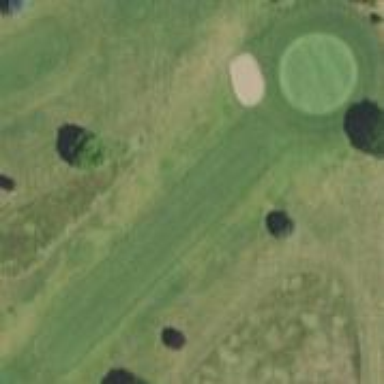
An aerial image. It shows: Golf fairway with grass surface.